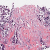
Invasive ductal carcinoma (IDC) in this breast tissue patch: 1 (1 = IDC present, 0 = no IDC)